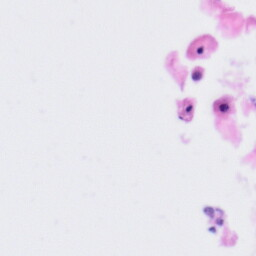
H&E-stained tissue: Tonsil